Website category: sports
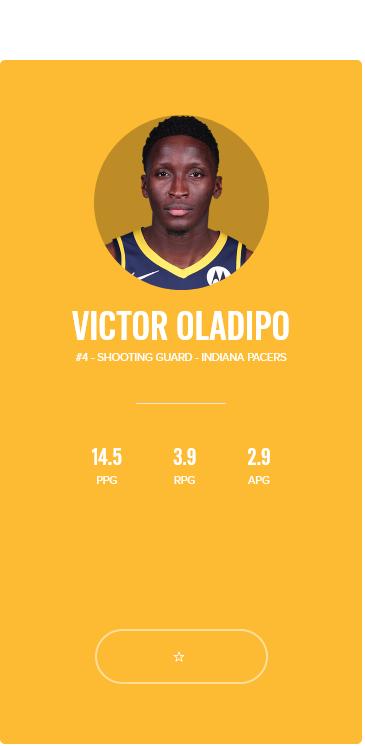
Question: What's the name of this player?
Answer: VICTOR OLADIPO

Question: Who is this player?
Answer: VICTOR OLADIPO

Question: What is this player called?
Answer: VICTOR OLADIPO

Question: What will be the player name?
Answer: VICTOR OLADIPO

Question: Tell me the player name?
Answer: VICTOR OLADIPO

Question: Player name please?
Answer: VICTOR OLADIPO

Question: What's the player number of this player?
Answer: #4

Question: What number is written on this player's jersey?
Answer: #4

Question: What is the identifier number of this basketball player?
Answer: #4

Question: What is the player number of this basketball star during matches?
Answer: #4

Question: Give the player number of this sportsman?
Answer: #4

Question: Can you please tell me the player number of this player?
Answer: #4

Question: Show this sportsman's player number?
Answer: #4

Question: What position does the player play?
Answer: SHOOTING GUARD

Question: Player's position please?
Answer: SHOOTING GUARD

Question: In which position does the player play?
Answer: SHOOTING GUARD

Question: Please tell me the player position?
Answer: SHOOTING GUARD

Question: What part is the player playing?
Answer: SHOOTING GUARD

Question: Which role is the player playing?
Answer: SHOOTING GUARD

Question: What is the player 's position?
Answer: SHOOTING GUARD

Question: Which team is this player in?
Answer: INDIANA PACERS

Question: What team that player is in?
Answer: INDIANA PACERS

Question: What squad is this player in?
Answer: INDIANA PACERS

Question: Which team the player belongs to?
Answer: INDIANA PACERS

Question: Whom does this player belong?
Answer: INDIANA PACERS

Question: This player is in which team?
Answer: INDIANA PACERS

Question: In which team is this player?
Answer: INDIANA PACERS

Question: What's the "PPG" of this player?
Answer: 14.5

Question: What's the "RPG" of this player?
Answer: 3.9

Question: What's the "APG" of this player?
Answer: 2.9

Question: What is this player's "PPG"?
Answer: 14.5

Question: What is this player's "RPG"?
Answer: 3.9

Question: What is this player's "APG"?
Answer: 2.9

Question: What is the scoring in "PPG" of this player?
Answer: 14.5

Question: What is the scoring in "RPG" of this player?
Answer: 3.9

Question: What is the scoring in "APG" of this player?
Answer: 2.9

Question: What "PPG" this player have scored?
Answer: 14.5

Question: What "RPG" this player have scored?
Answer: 3.9

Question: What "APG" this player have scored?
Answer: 2.9

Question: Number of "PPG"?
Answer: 14.5

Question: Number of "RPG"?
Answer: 3.9

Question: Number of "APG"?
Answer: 2.9

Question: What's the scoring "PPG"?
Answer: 14.5

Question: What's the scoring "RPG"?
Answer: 3.9

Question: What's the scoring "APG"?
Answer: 2.9